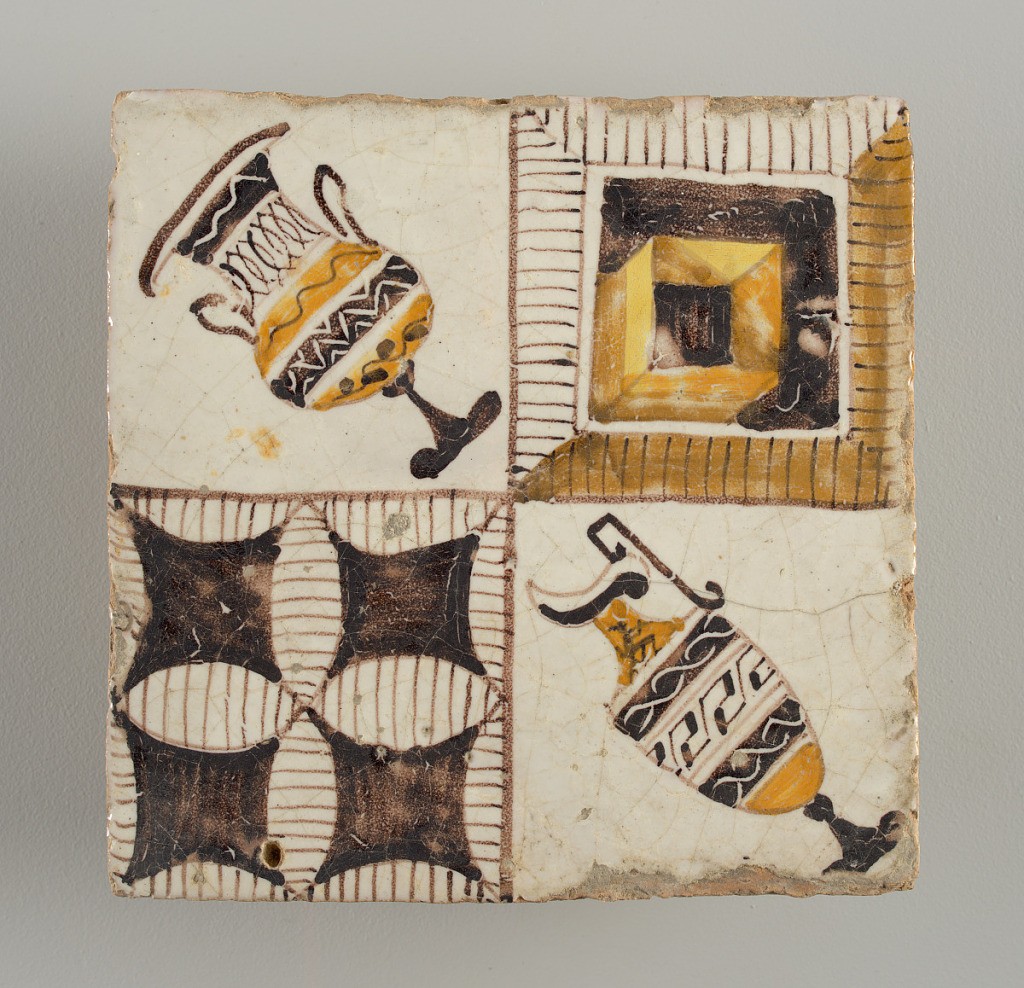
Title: Tiles
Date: early 19th century
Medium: Earthenware
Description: Letters i,j,k,l,m,n,o,p,u,v make an image of two griffins attacking a stag.